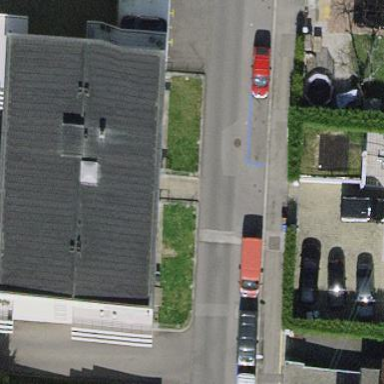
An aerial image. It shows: Building with apartments and flat roof.